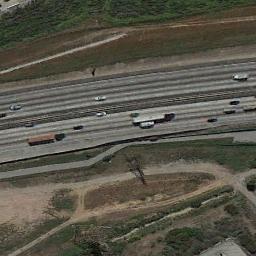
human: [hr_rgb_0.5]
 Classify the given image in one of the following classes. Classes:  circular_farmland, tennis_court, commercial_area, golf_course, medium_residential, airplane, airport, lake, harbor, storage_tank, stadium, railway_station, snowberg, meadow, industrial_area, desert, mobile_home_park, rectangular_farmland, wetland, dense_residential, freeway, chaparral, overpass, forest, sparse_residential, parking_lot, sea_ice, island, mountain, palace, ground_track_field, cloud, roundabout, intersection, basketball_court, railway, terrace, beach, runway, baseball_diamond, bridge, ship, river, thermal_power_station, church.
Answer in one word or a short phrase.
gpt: freeway